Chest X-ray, AP view. Patient: 13 years old, sex M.
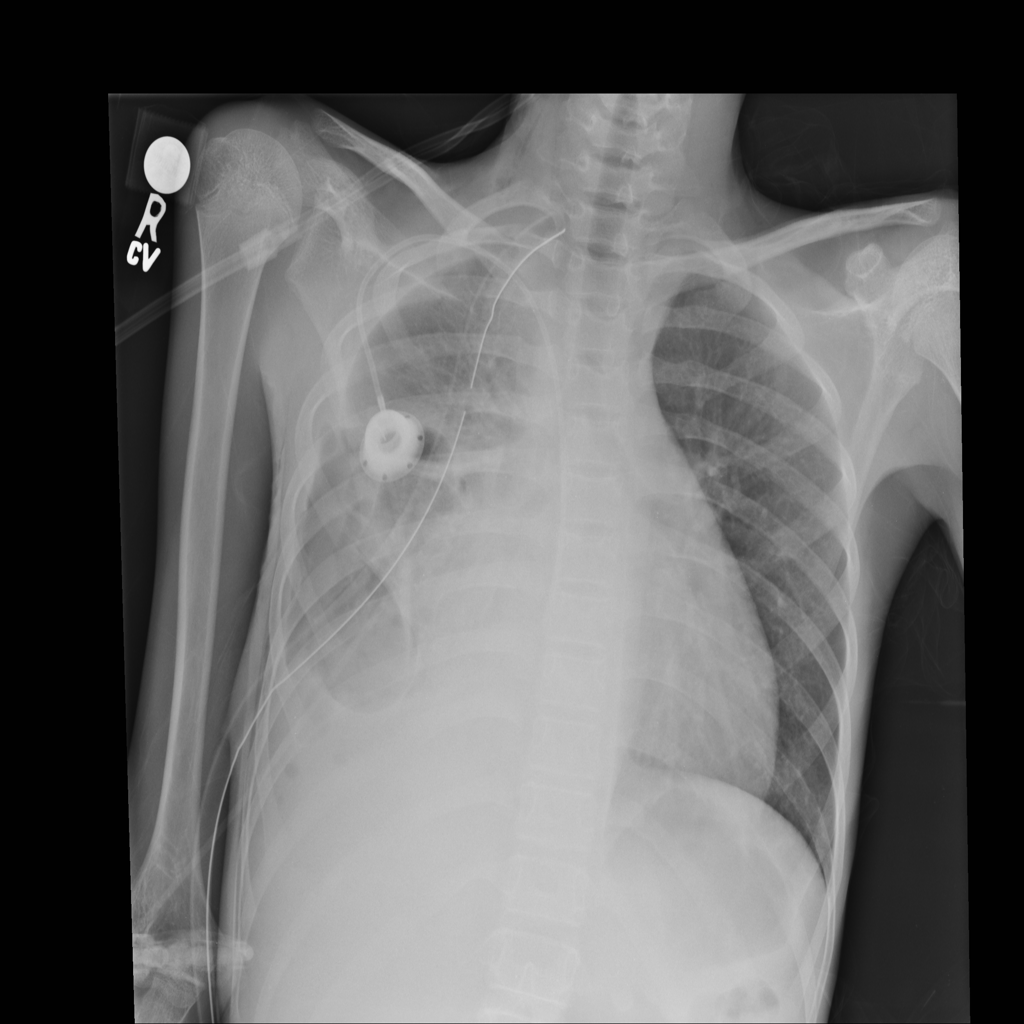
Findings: No Finding